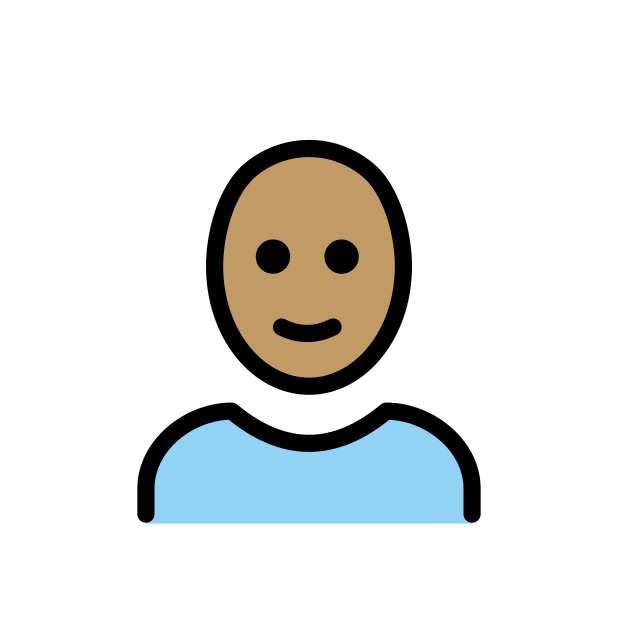
woman: medium skin tone, bald